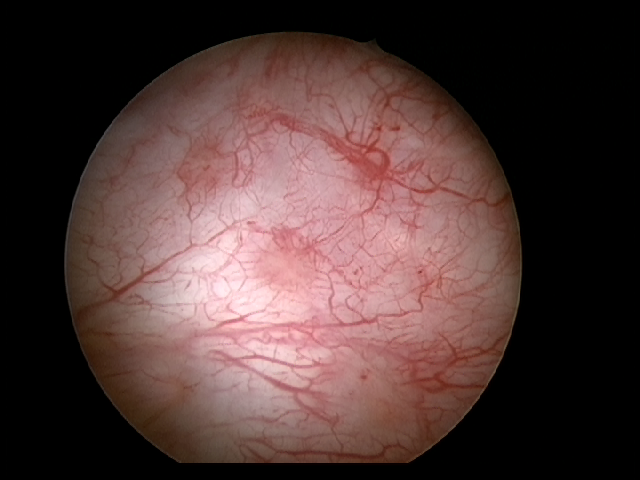
Modality: WLC
Class: Malignant
Subclass: LowGradePapillary
Lesion: Multifocal
Multifocal: 2 to 7
Stage: Ta
Morphology: Papillary
Bladder cancer association: Yes